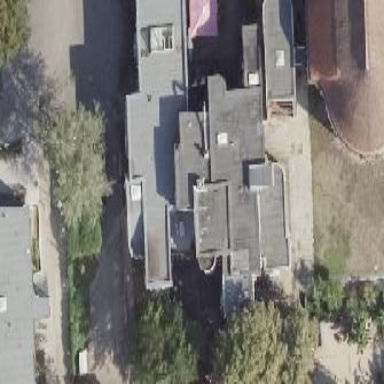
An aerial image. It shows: Flat-roofed building with tar paper covering.